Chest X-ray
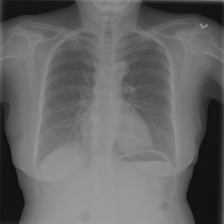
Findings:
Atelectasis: negative
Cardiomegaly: negative
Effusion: negative
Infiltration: positive
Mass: negative
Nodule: negative
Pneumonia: negative
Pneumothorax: negative
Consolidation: negative
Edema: negative
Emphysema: negative
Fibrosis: negative
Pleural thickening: negative
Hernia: negative